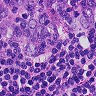
Metastatic tissue present: no